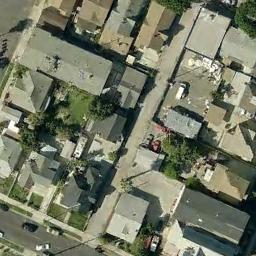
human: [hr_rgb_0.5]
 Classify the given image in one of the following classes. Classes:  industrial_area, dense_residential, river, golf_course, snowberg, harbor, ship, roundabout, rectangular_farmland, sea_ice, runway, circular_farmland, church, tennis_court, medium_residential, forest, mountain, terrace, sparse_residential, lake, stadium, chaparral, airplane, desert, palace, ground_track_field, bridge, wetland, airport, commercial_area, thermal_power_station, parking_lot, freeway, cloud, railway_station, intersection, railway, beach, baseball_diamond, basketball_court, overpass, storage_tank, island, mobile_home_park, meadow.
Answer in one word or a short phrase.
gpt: dense_residential